Question: I am working on a simple android project but have encountered a dreaded FATAL EXCEPTION, and don't really have the know-how to determine if I am doing something off limits in the world of Android...
I have this code:
'''
private OnClickListener butonList_start = new OnClickListener(){
public void onClick(View v){
Toast.makeText(getBaseContext(), "Good Luck.", Toast.LENGTH_LONG).show();
otherBtn_1.setOnClickListener(otherListener_1);
otherBtn_2.setOnClickListener(otherListener_2);
aTextView.setTextSize(30);
aTextView.setText("");
aTextView.setMaxLines(1);
}
};
'''
All of this executes without a hitch, until at the very end I enter this:
'''
activate();
'''
Which is a reference to this code:
'''
private void activate(){
setImage_AS();
first = selector1_AS();
second = selector2_AS();
aTextView_2.setText(first);
aTextView_3.setText(second);
}
private void setImage_AS(){
int xxx = randm.nextInt(2);
if(xxx==0){
image.setImageResource(R.drawable.crew_31242514);
int op = 0;
}
if(xxx==1){
image.setImageResource(R.drawable.ic_launcher);
int op = 1;
}
}
private int selector1_AS(){
return randm.nextInt(50);
}
private int selector2_AS(){
return randm.nextInt(first);
}
'''
Through the method "activate" I set the image of a pre-defined ImageView, and give both 'first' and 'second' value through their respective methods which randomly assign values within those parameters.
Now, nothing else happens after this unless a user presses a button, so, the error should be in here right? What am I doing wrong, I've looked over this so much but can't get any hints from the LogCat which just returns FATAL EXCEPTION and no details (unless I cannot see them).
My code has no errors and therefore no references to objects or types that haven't been declared, and everything runs smoothly in the app until the button that activates butonList_start is clicked. Please help me!
Here're the LogCat lines

The issue was a product of my attempts to set the text of the TextView to the value given by 'first' or 'second', which was an int... But why would that be a problem, will setText() only accept Strings?
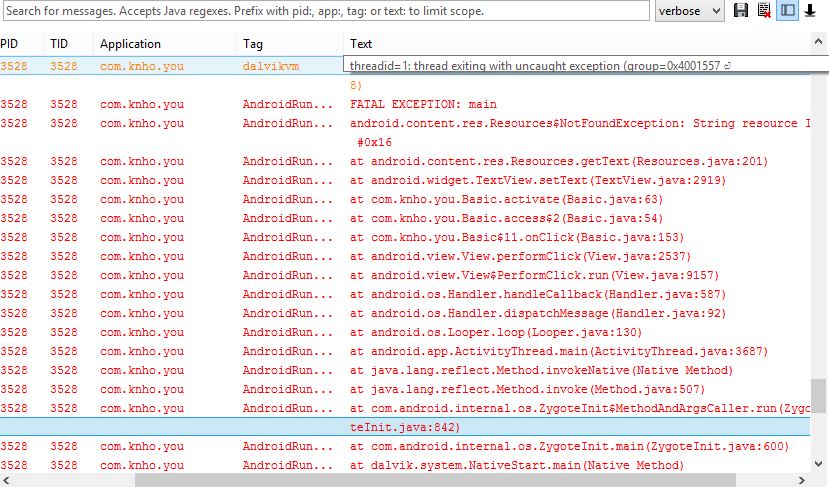
Answer: Look at line 63 of Basic.java in your activate() method. You are trying to set the text of a text view to an int. I would guess it is the line 'aTextView_2.setText(first);'.
So, TextView has a method <URL> that expect that int to be a string resource id. There is no string resource that matches the id you have given it and so the exception is thrown.
If you want to display an integer's value in a TextView try using something like 'myTextView.setText( String.valueOf( someInteger ) );' instead. This method, <URL>, takes a CharSequence and will allow you to directly specify the text you want to be displayed in the TextView